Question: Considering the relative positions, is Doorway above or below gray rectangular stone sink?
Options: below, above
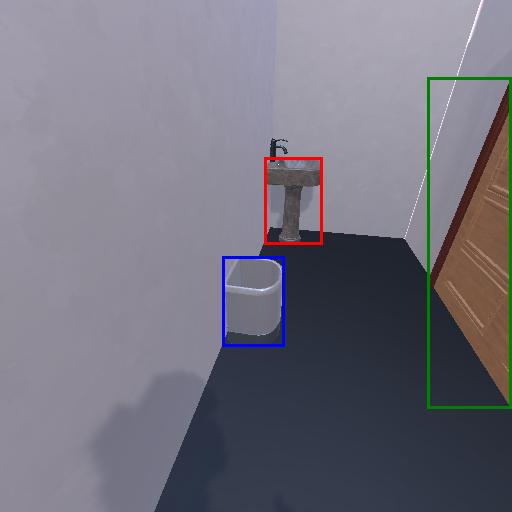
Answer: below